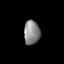
Tissue: lung
Cell type: Epithelial cells
Senescence score: 0.2039
Nuclear area (px): 378
Mean DAPI intensity: 135.558